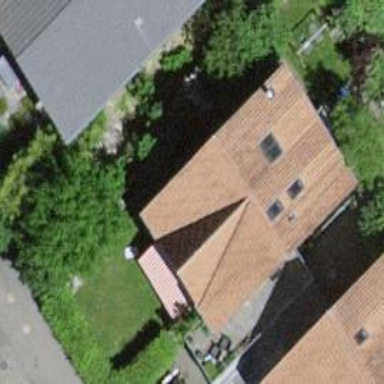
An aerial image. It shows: Residential building.